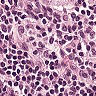
Metastatic tissue present: no